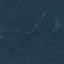
Land use / land cover: Forest